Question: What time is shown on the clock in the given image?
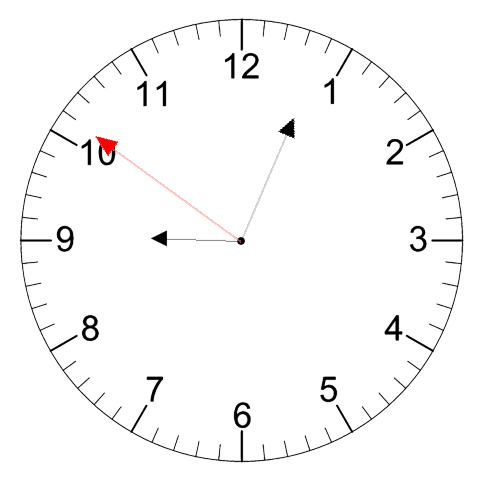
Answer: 09:03:51